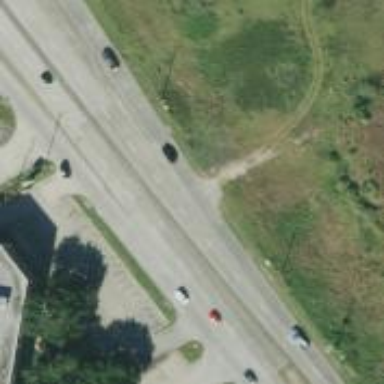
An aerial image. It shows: Primary link highway.